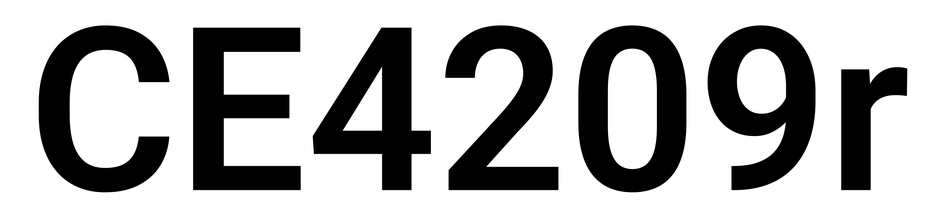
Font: Roboto_SemiBold